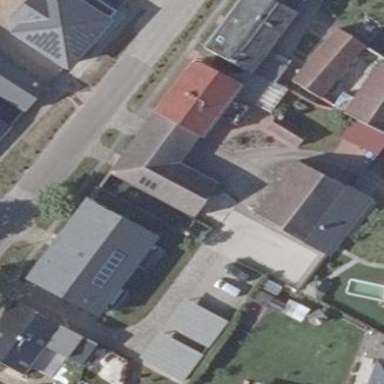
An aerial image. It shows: Gabled roof on farm auxiliary building.